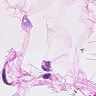
Metastatic tissue present: no